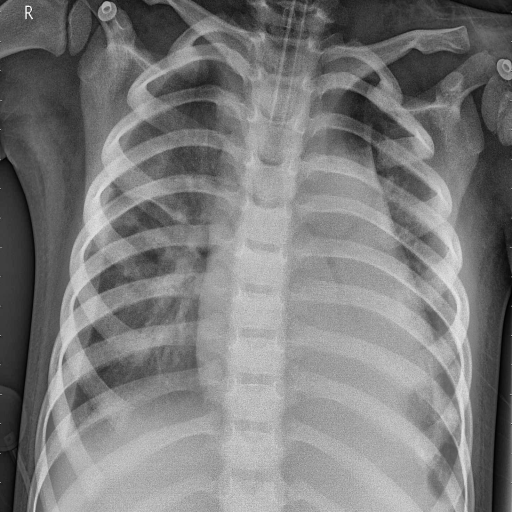
Finding: PNEUMONIA